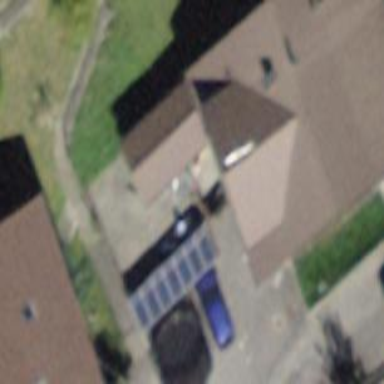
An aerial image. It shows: Garage.